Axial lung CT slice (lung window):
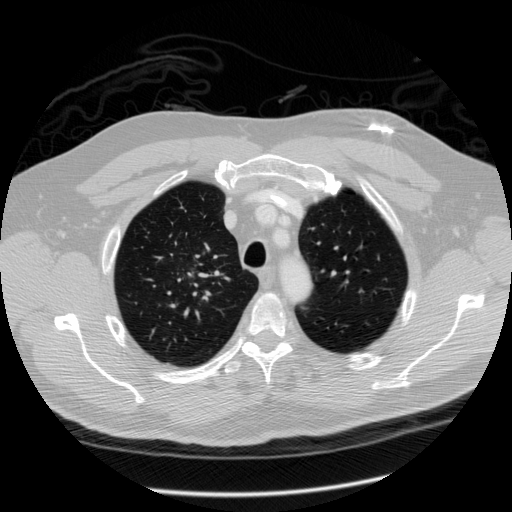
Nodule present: no